Question: I construct a simple Geometry (a triangle) between 3 vertices, in a scene with directional light. (left triangle in the below image)
When I then change one of the vertices so that the triangle has a different angle towards the light, I want the color of of the triangle to reflect that (center triangle), but as you can see, the color remains exactly the same.
When I create a new triangle between the updated vertices (triangle on the right), the color is properly set (as expected).

Question: how can I get the triangle to dynamically update its color when I change one of its vertices?
I've tried:
'''
triangle.geometry.verticesNeedUpdate = true;
triangle.geometry.colorsNeedUpdate = true;
triangle.geometry.elementsNeedUpdate = true;
triangle.material.needsUpdate = true;
'''
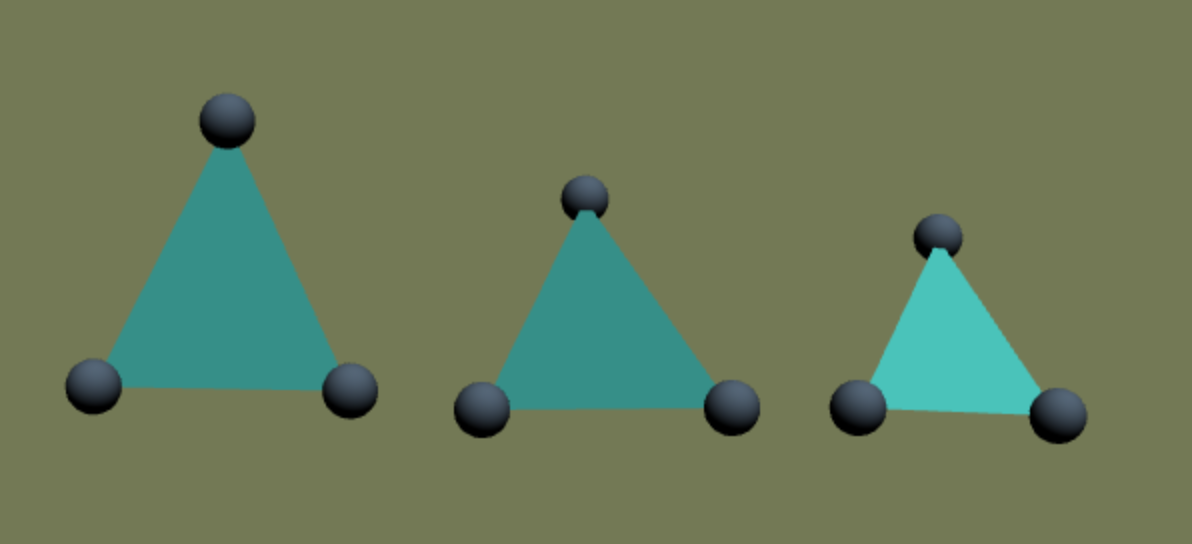
Answer: The impression that you're using or 'MeshBasicMAterial' or 'MeshLambertMaterial'. Try use 'MeshPhongMaterial'.
<URL>